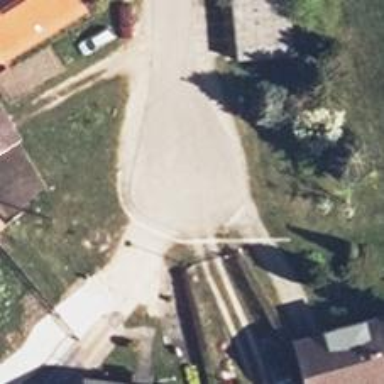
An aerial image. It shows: Turning circle on the road.